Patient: sex M, age 78
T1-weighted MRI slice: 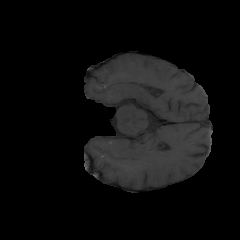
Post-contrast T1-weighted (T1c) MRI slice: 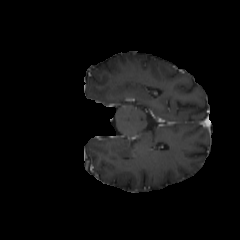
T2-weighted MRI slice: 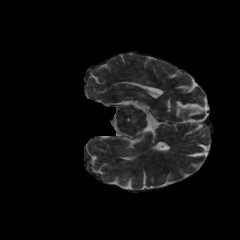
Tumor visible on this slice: no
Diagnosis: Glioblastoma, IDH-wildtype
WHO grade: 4